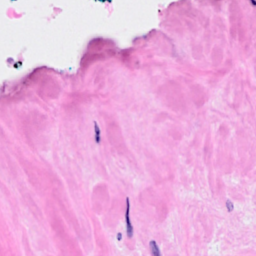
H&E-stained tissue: Breast